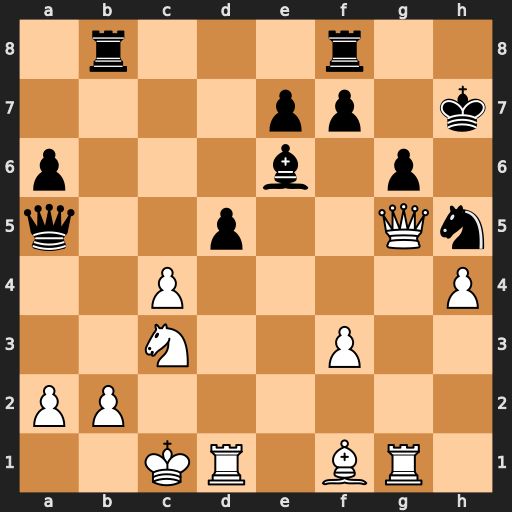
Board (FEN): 1r3r2/4pp1k/p3b1p1/q2p2Qn/2P4P/2N2P2/PP6/2KR1BR1
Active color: w
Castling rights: -
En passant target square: -
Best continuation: Bd3 Bf5 Bxf5